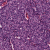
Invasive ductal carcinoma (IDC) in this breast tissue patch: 1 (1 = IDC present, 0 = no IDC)